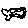
Label: fish